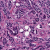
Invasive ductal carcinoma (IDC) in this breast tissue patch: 0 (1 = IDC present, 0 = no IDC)